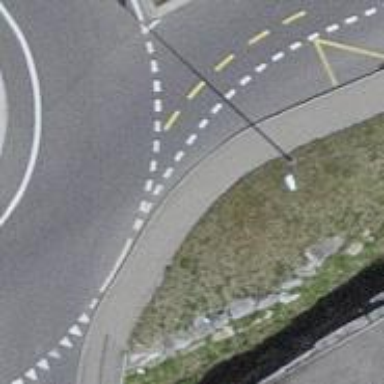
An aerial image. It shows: Sidewalk along the footway.